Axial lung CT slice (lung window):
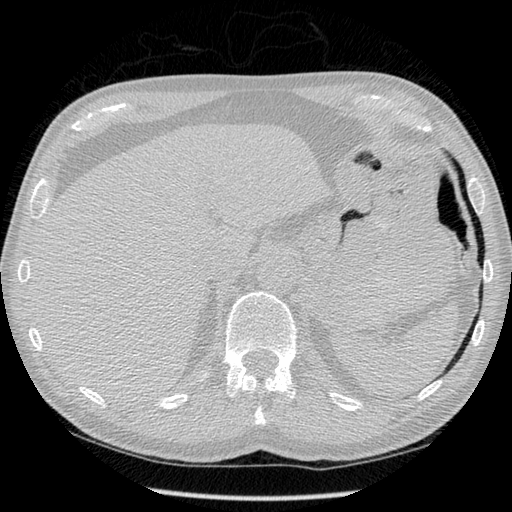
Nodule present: no